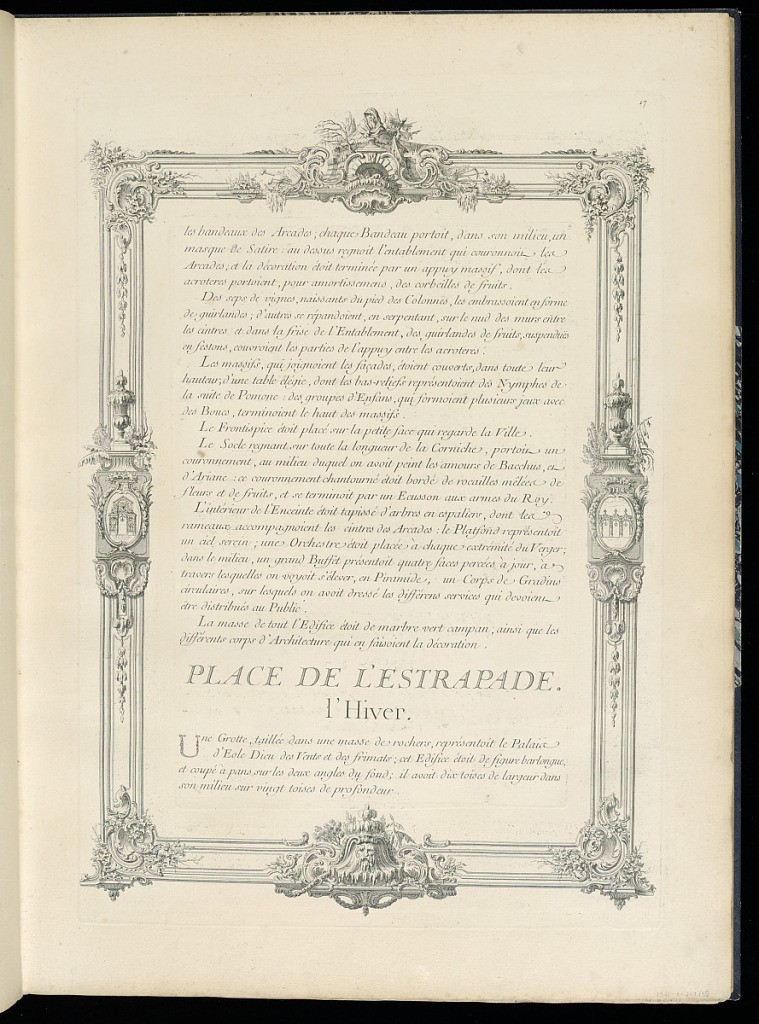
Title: Page of Text, Printed on Recto and Verso
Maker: Marie F. Lattré, French, active eighteenth century
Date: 1751
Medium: Engraving on laid paper
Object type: Bound print
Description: Page of text with elaborate border decoration, printed on recto and verso. The recto continues the description of the temporary hall erected at the Place du Carrousel (symbolic of Summer) as part of the festivities held on February 23, 1745, in honor of the wedding of Louis Dauphin and Maria Teresa of Spain, and then begins the description of the temporary hall set up in the Place de l'Estrapade (symbolic of Winter). The verso continues and completes the description of the "Winter" hall.